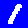
Digit: 1